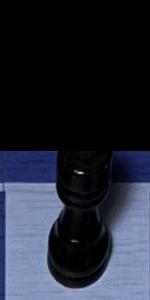
Label: Rook_Black